Field crop: maize
Growth stage: 2
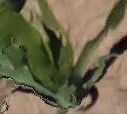
Species: maize